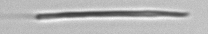
Label: fiber